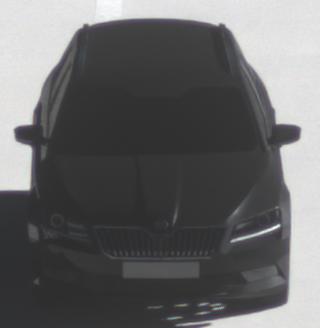
Make: Skoda
Model: Superb Combi 1.4 TSI
Detailed model: Superb (III) Combi
Model produced from: 2015/09
Model produced until: 2018/06
Doors: 5
Color: black
Road condition: dry road
Daytime: morning or afternoon
Contrast: high contrast